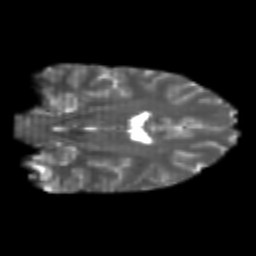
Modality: T2w
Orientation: coronal
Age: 23
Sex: female
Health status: healthy
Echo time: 0.074 s